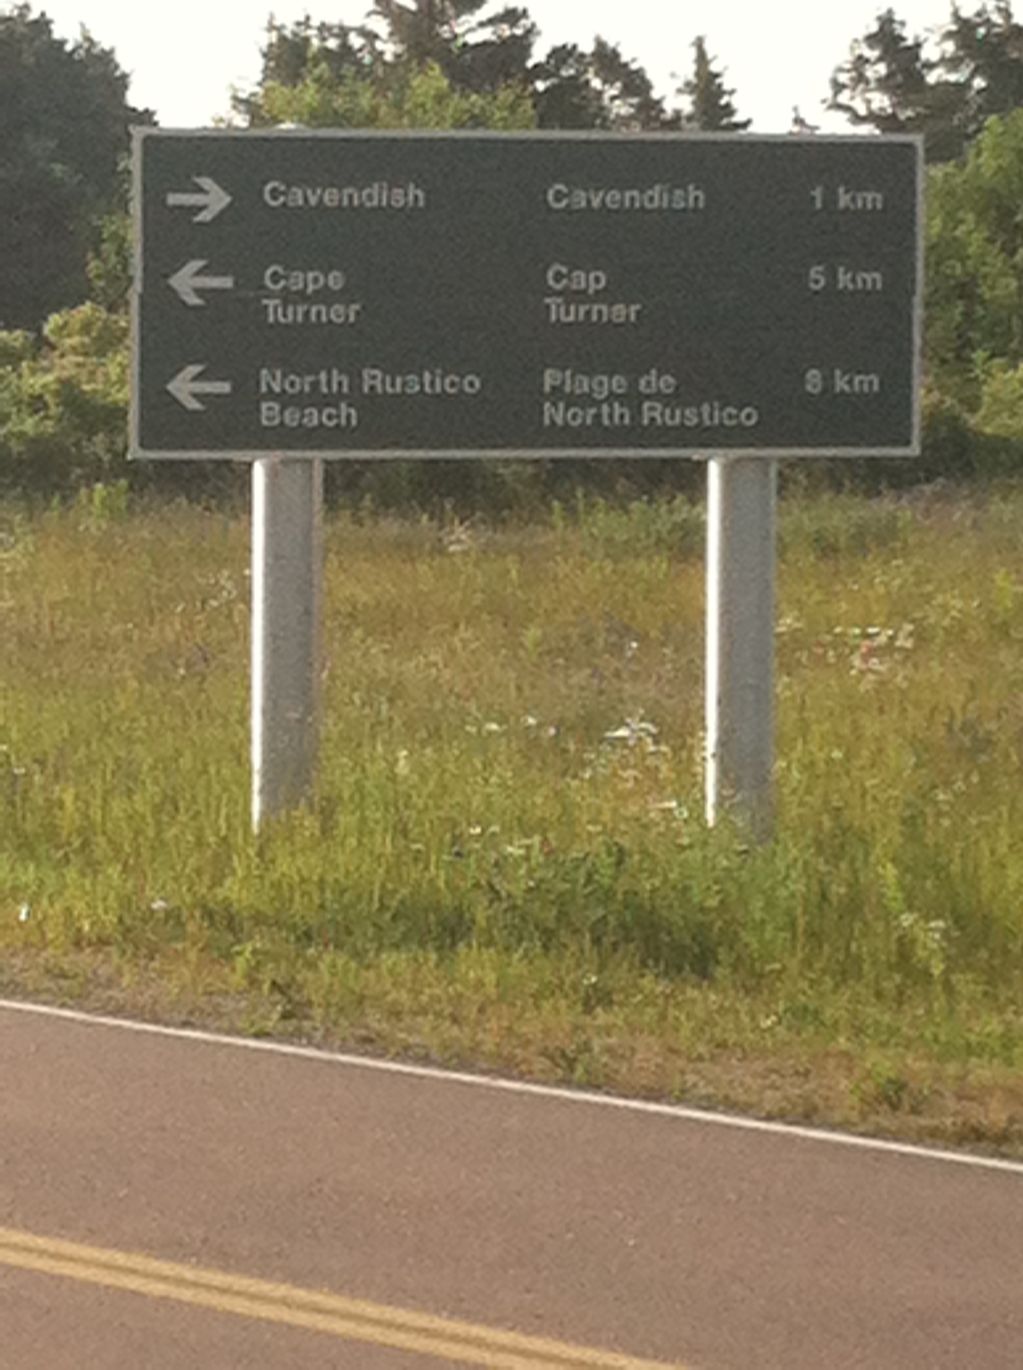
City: charlottetown